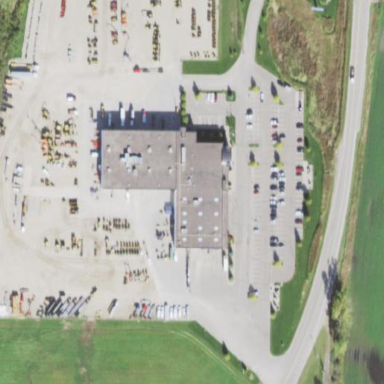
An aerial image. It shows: Building with trade shop.